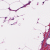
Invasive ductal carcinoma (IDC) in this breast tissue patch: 0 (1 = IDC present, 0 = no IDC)